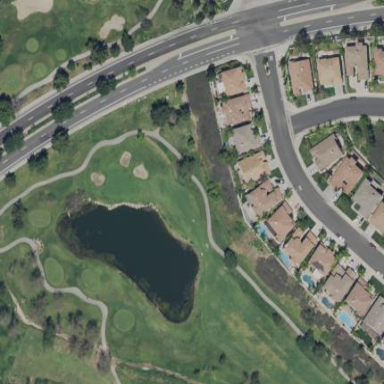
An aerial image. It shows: Area of rough grass used for golf.